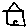
Label: house